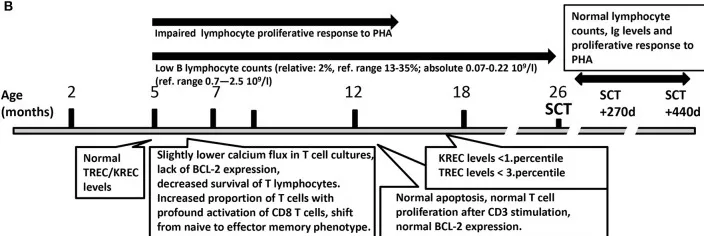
(B) The results of immunological testing during the course of the disease. BM, bone marrow; CMV, cytomegalovirus; IFNg, interferon gamma; SCT, hematopoietic stem cell transplantation.
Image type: chart (chart)